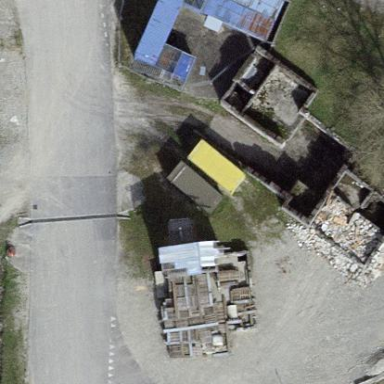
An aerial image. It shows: Ruins of building.